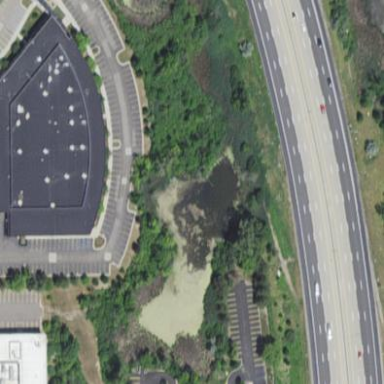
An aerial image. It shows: Pond surrounded by natural water.